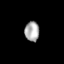
Tissue: skin
Cell type: Epithelial cells
Senescence score: 0.26
Nuclear area (px): 284
Mean DAPI intensity: 170.102